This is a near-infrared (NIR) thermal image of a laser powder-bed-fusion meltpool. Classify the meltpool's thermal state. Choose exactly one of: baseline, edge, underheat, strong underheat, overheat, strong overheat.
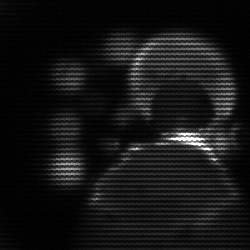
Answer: edge